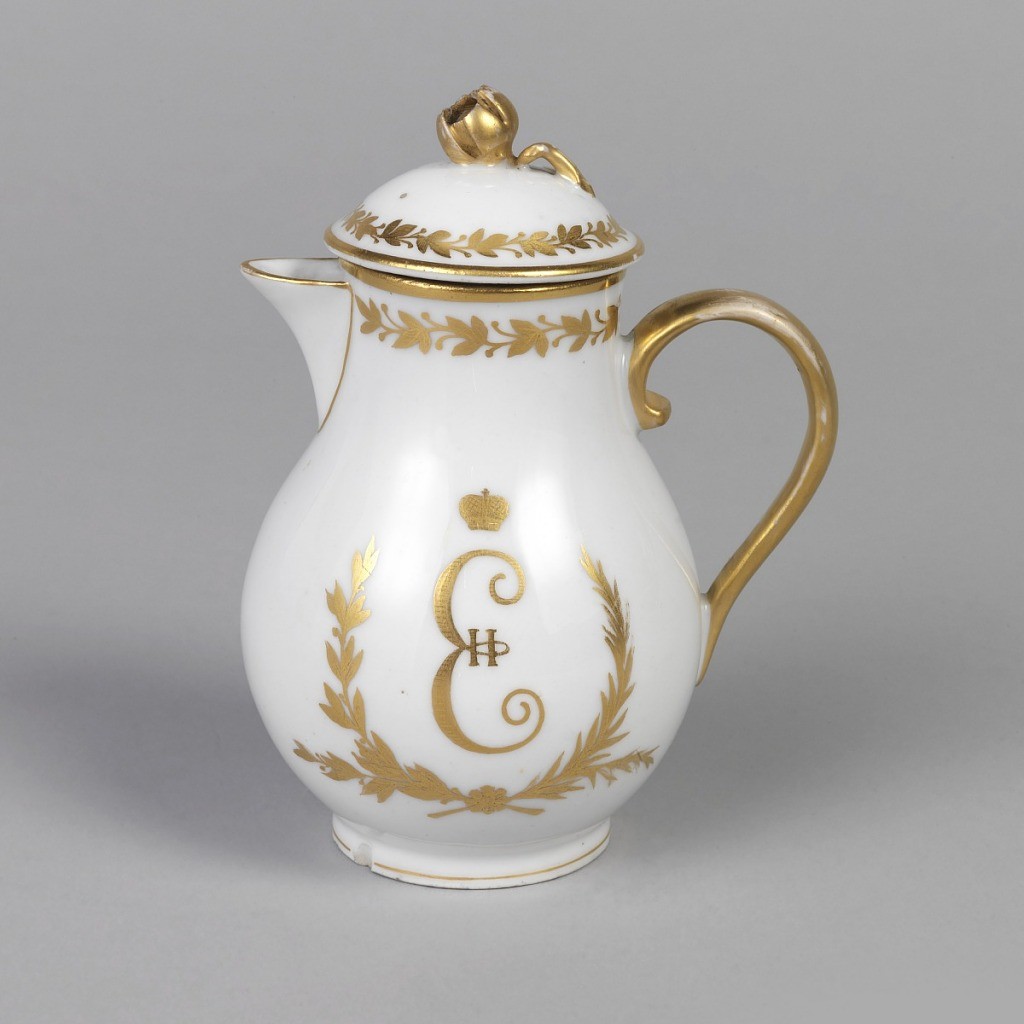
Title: Creamer and lid
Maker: Imperial Porcelain Manufactory, St. Petersburg, Russia
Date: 1767–70
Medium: Porcelain
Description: The creamer is a pyriform body on short foot.  Short spout below rim, and strap handle.  Painted on one side the Russian two-headed eagle with St. George in a shield, in black, red and blue.  On other side, monogram of Catherine II, crowned in laurel wreath in gold.  Gold wreath and band around rim, gilt handle.  Cover is fitted with a flower knob and laurel wreath in gold.